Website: crate-barrel
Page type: payment
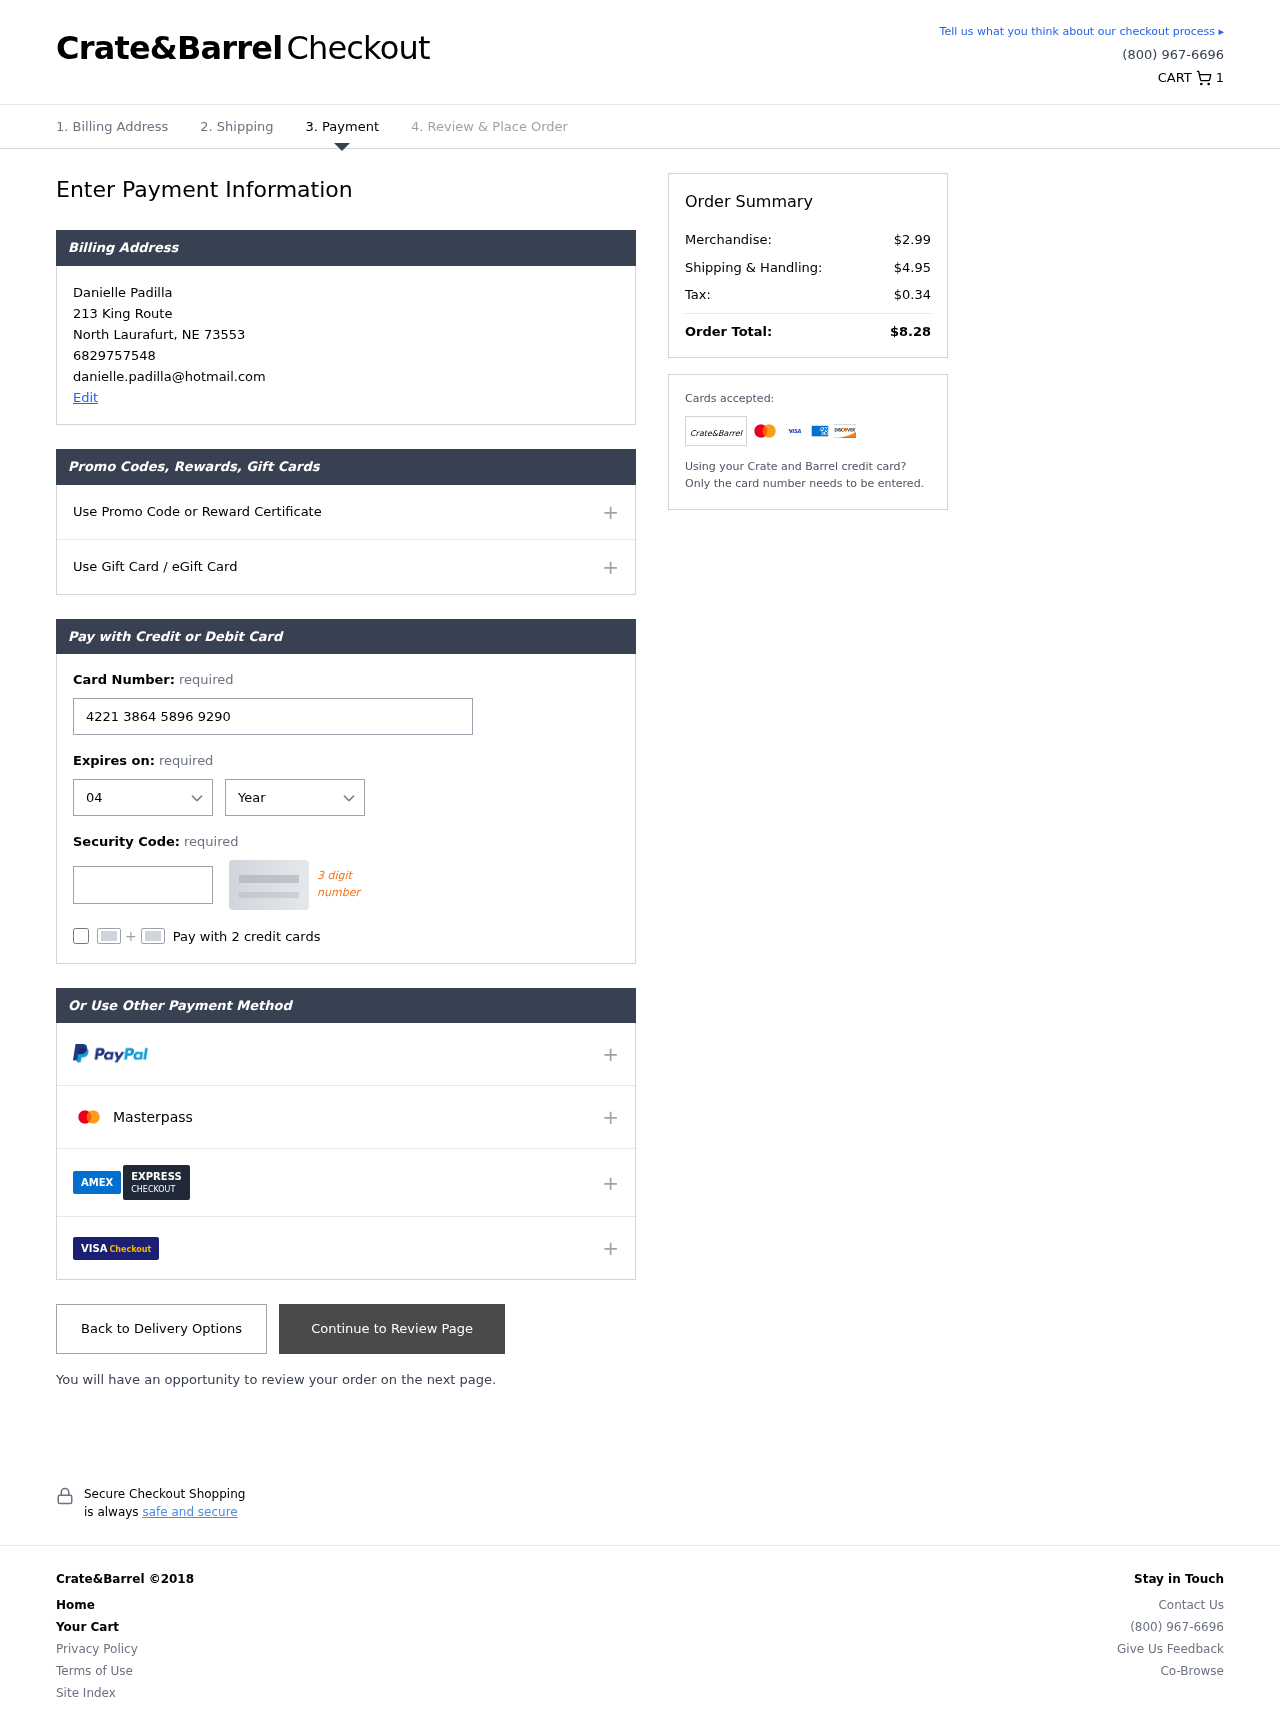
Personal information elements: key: PII_CARD_CVV
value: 665
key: PII_CARD_EXPIRY_MONTH
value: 04
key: PII_CARD_EXPIRY_YEAR
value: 27
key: PII_CARD_NUMBER
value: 4221 3864 5896 9290
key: PII_CITY
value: North Laurafurt
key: PII_EMAIL
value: danielle.padilla@hotmail.com
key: PII_FULLNAME
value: Danielle Padilla
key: PII_PHONE
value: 6829757548
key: PII_POSTCODE
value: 73553
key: PII_STATE_ABBR
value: NE
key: PII_STREET
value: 213 King Route
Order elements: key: ORDER_NUM_ITEMS
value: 1
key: ORDER_SUBTOTAL
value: $2.99
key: ORDER_SHIPPING_COST
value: $4.95
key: ORDER_TAX
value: $0.34
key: ORDER_TOTAL
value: $8.28